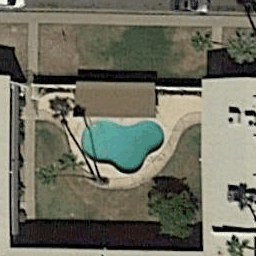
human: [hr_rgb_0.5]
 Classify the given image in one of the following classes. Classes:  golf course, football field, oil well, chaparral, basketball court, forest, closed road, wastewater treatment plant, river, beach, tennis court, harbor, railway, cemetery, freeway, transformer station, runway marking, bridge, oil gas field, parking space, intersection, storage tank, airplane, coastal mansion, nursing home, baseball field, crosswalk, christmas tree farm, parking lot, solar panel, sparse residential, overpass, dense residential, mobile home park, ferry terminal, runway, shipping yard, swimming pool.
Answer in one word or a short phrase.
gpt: swimming pool